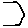
Label: hexagon